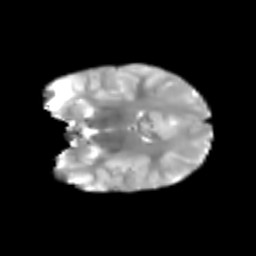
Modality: T2w
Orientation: coronal
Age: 8
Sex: female
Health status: healthy